Field crop: maize
Growth stage: 2
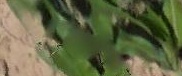
Species: maize